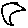
Label: moon